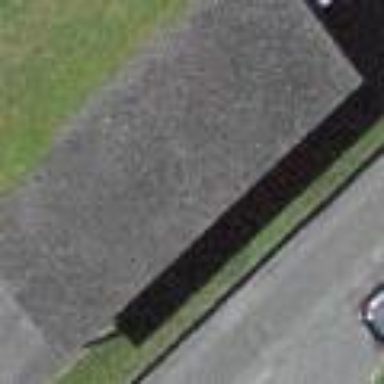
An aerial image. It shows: Garage building.